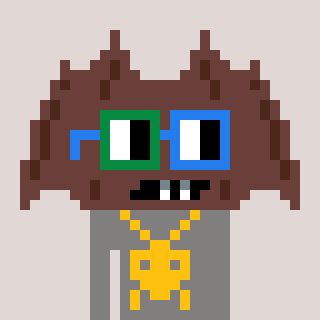
a pixel art character with square green and blue glasses, a bat-shaped head and a bluegrey-colored body on a warm background